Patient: sex M, age 51
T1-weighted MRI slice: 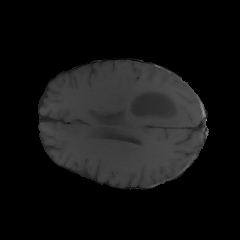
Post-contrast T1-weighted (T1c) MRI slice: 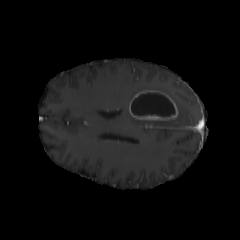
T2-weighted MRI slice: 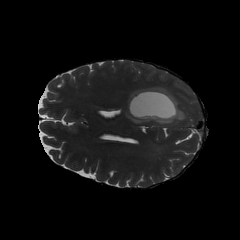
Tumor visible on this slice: yes
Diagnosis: Glioblastoma, IDH-wildtype
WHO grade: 4